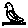
Label: bird